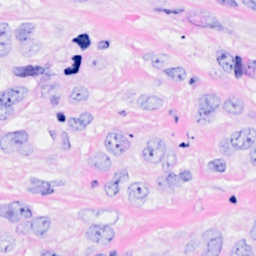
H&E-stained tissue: Breast